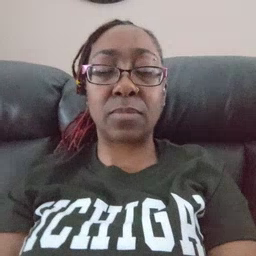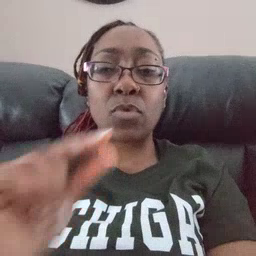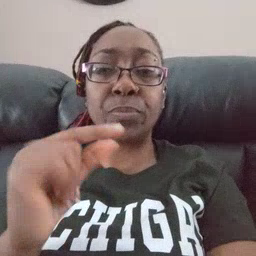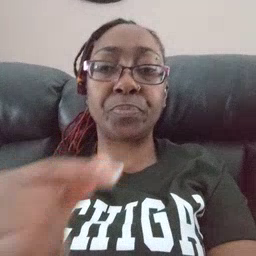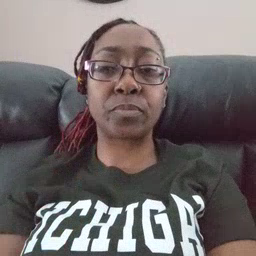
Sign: green